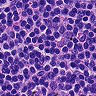
Metastatic tissue present: no